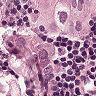
Metastatic tissue present: yes